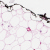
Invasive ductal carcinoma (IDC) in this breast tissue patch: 0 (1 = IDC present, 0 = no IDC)